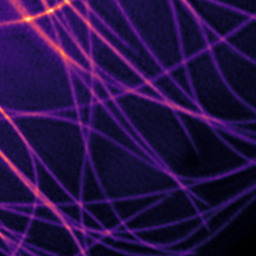
Label: Super-resolution Microtubules image